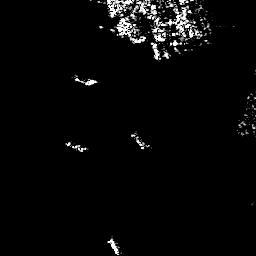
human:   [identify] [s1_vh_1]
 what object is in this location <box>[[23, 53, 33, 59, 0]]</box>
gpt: <ref>1 small ship at the left</ref>